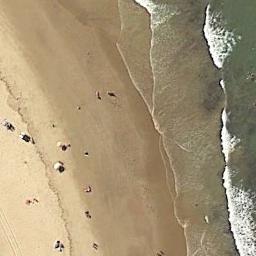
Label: beach